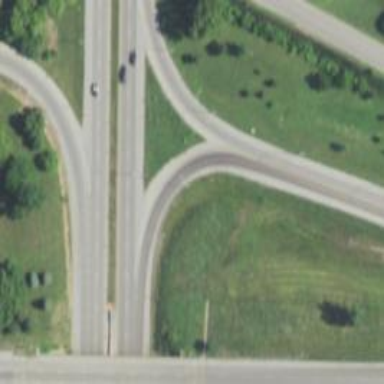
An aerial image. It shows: Trunk link highway.